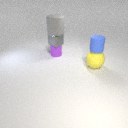
large yellow rubber sphere below small blue rubber cylinder